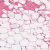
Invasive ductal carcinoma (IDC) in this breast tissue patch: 0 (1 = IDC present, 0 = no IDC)